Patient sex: M
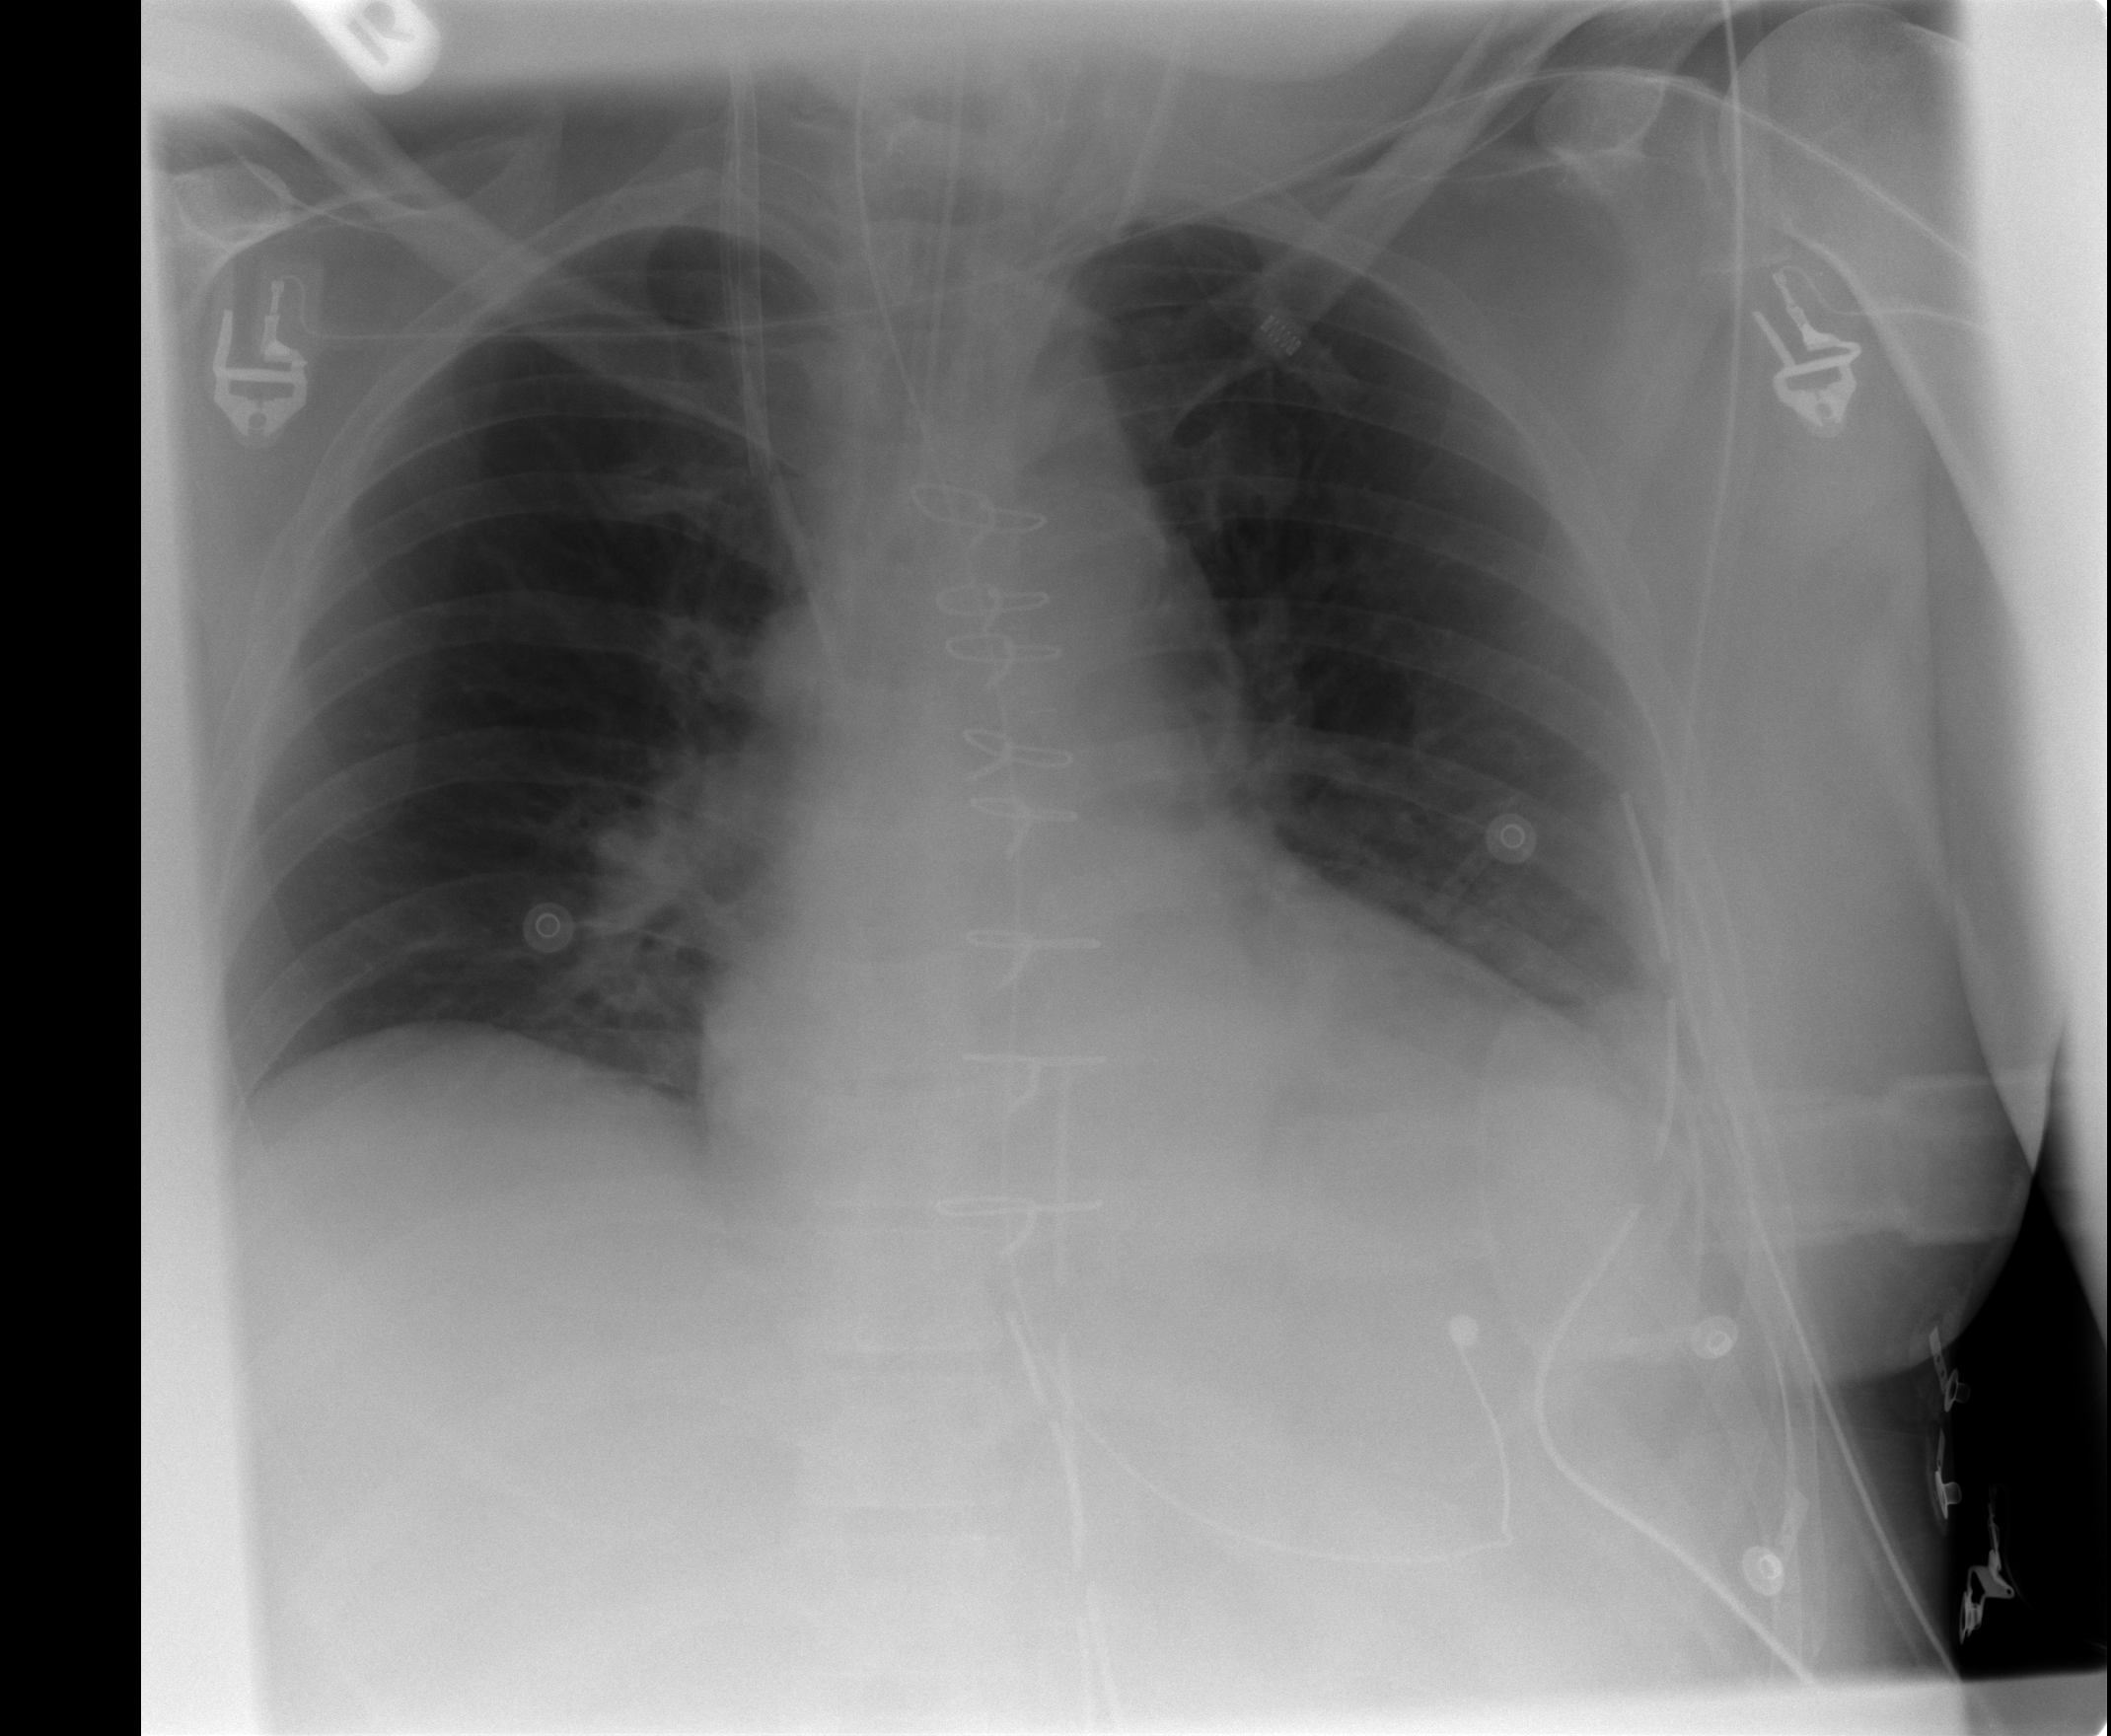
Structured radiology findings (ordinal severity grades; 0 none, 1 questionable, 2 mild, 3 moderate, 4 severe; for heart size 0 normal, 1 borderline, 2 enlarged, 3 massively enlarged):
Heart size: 1
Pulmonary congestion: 0
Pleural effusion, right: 0
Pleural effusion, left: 2
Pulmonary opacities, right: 0
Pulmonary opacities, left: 2
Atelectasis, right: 0
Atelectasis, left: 2